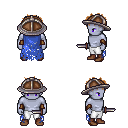
a pixel art fantasy rpg character, male body template, dark elf, purple skin, blue tattered cape, white pants, brown bedhead hairstyle, chain helm, leather bracers, brown shoes, dagger, four views (front, back, left, right), 2x2 character sprite sheet, small pixel art, hard edges, no anti-aliasing